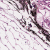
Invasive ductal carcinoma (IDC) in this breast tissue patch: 0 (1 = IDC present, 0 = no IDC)